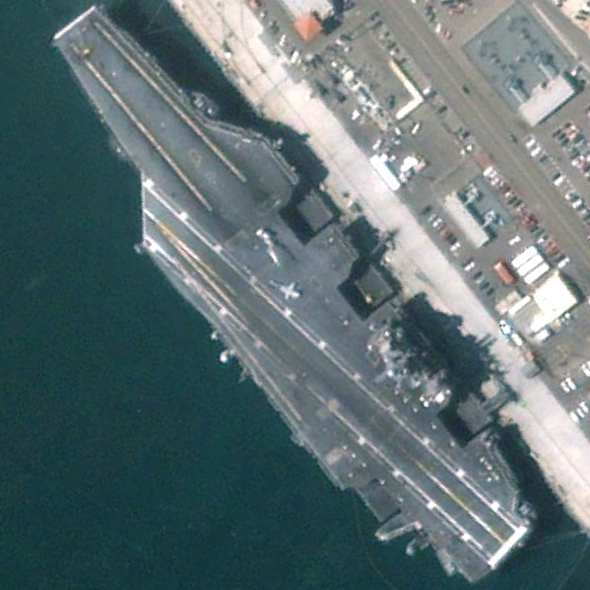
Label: aircraft_carrier